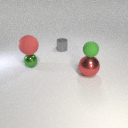
small green metal sphere below large red rubber sphere